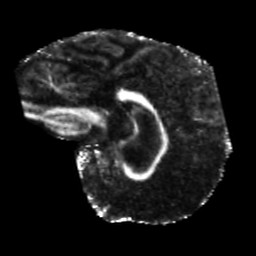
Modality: FA
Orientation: sagittal
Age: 69
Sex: male
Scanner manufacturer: siemens
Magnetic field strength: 3 T
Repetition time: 5.25 s
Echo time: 0.08 s